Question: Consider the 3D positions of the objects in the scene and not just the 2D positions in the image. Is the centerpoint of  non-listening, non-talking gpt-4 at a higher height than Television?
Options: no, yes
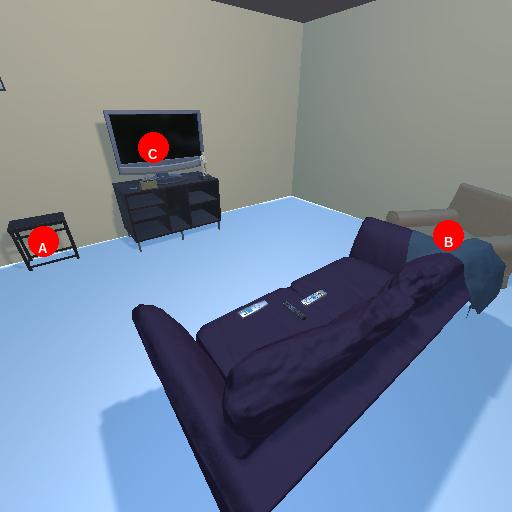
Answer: no